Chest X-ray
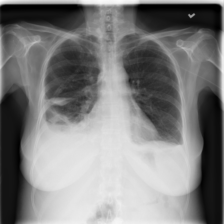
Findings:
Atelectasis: negative
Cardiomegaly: negative
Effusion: positive
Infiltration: negative
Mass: negative
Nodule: negative
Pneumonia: negative
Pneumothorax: positive
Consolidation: negative
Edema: negative
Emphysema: negative
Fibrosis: negative
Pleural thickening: negative
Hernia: negative